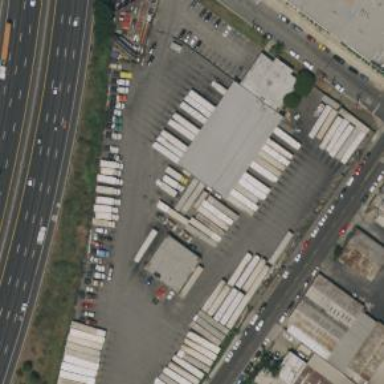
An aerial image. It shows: Warehouse.